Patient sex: M
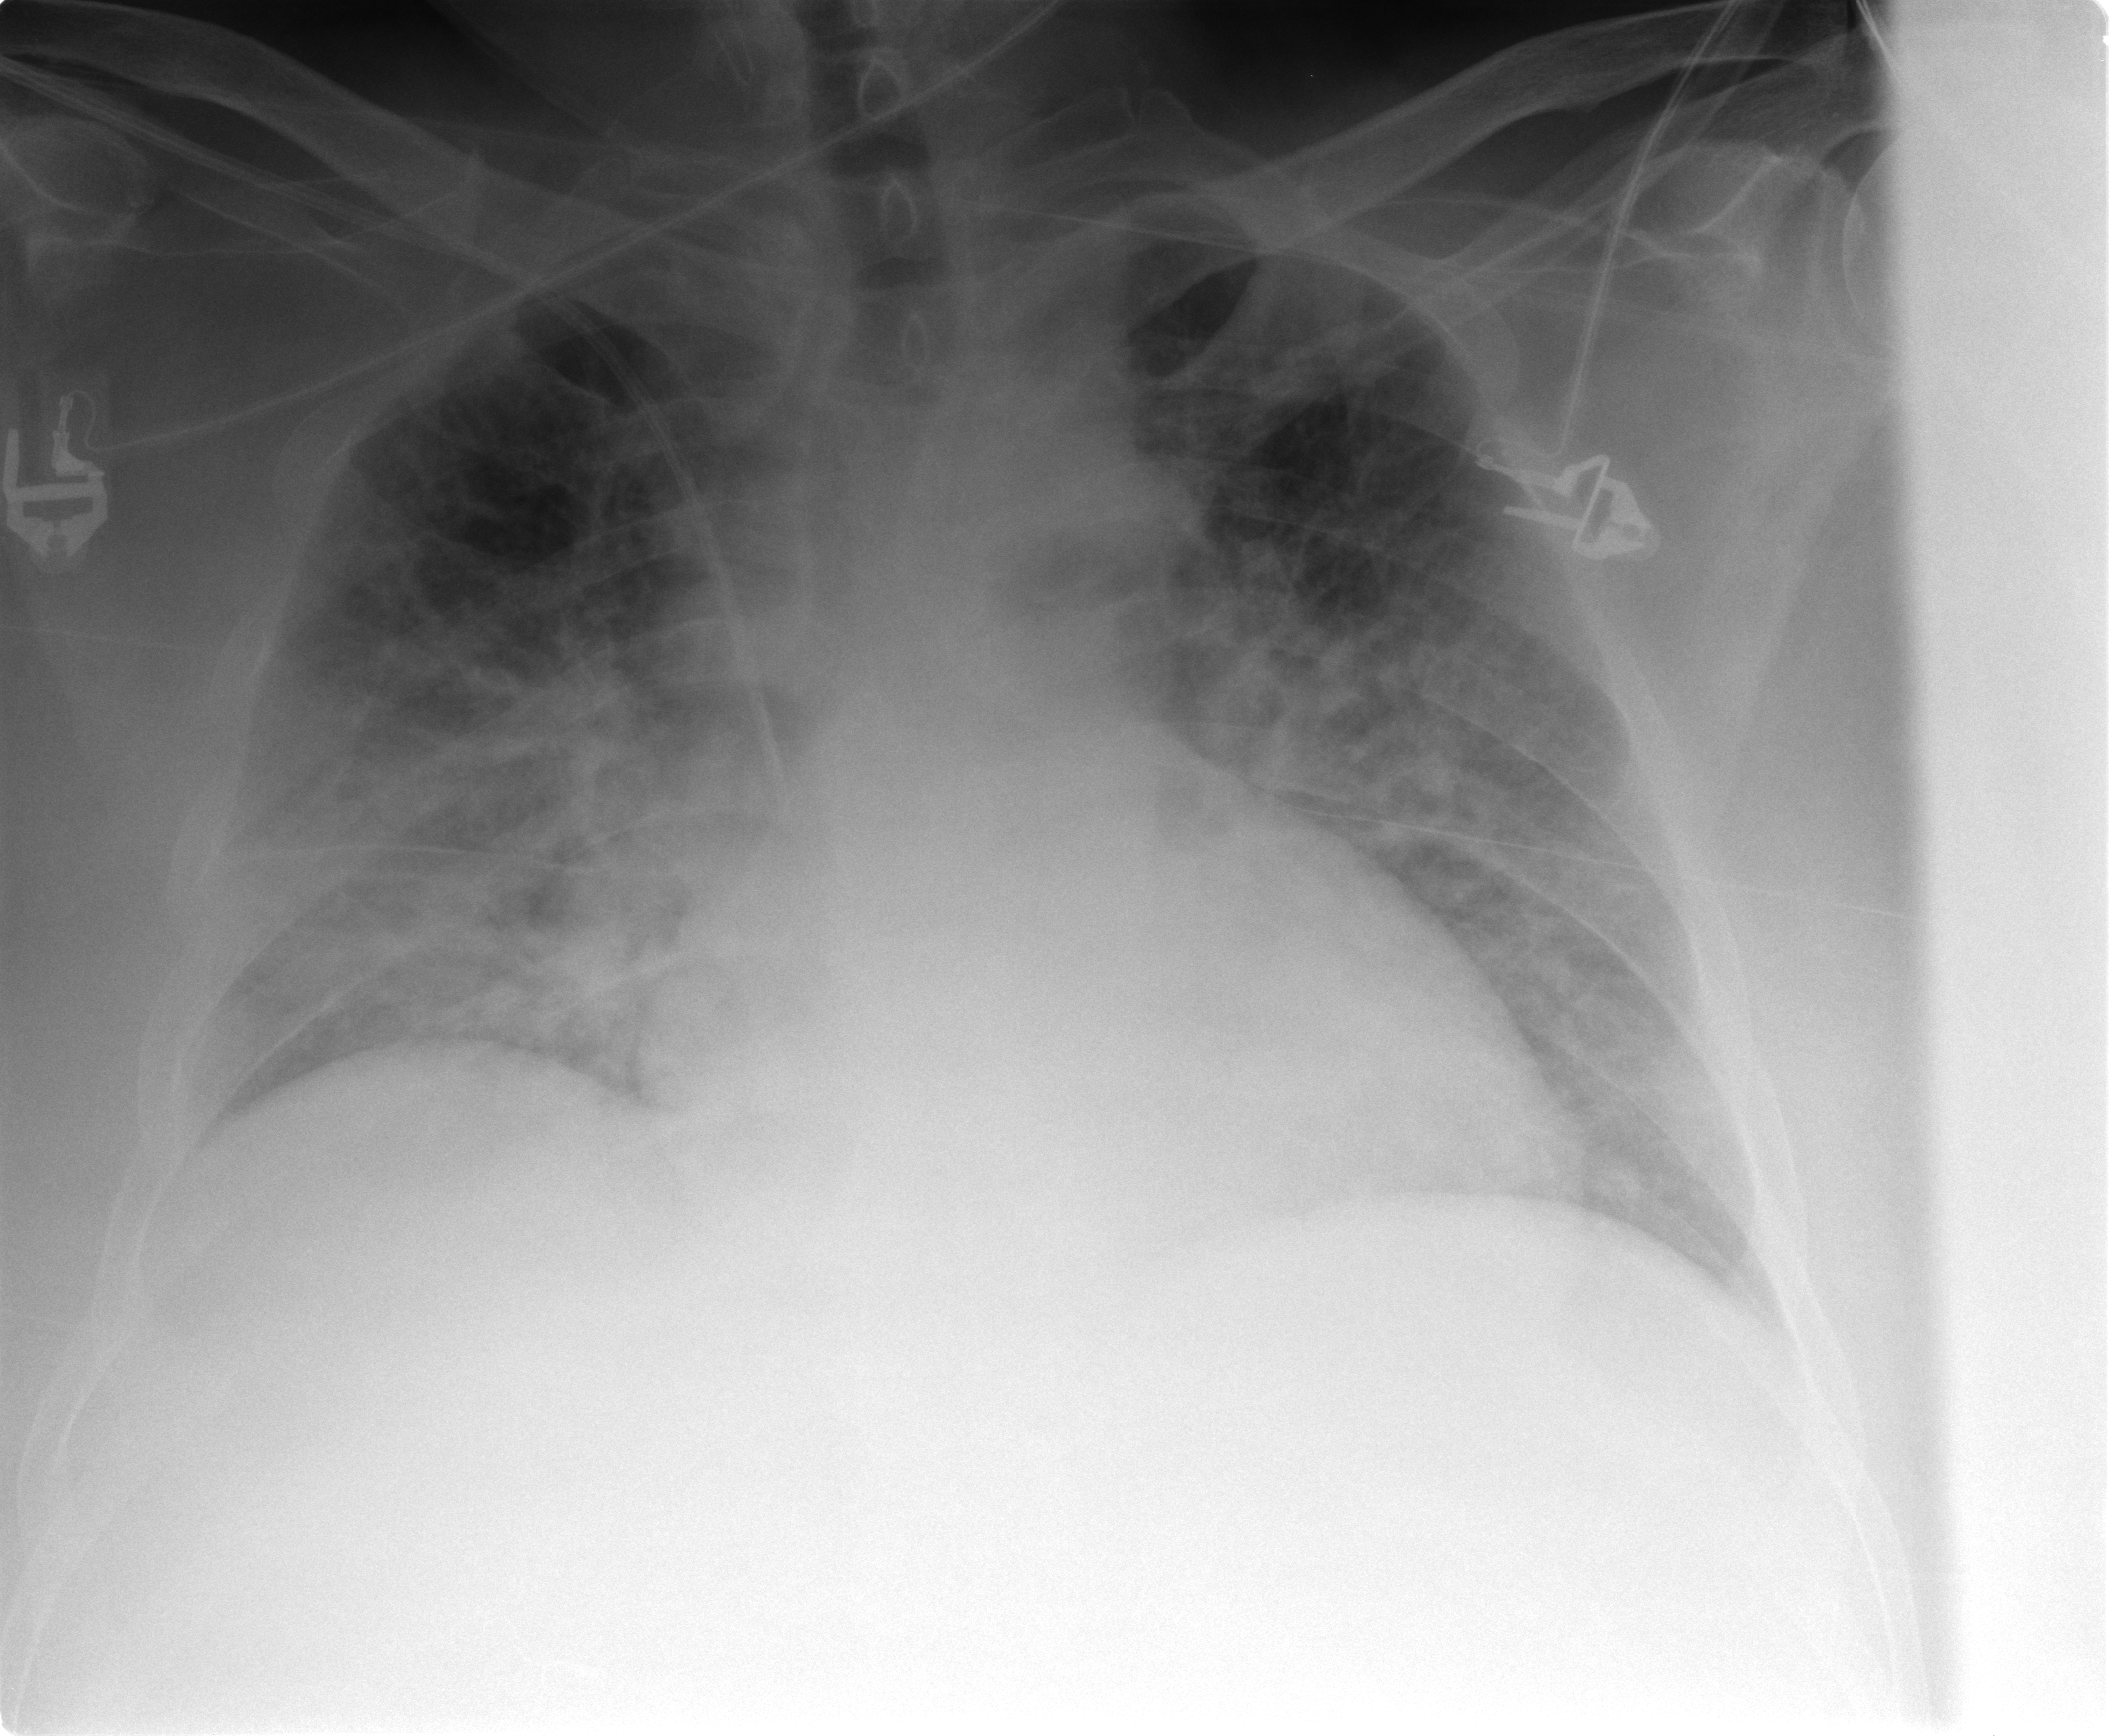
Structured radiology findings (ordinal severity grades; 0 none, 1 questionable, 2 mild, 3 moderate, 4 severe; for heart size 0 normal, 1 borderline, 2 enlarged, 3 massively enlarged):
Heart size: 2
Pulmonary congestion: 2
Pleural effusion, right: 0
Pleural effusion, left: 0
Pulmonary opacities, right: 3
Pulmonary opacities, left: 2
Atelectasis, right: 2
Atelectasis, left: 2